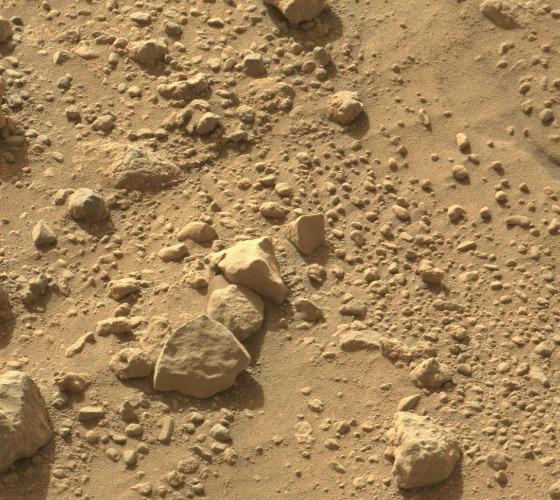
Terrain classes present: Gravel / Sand / Soil, Rock, Shadow